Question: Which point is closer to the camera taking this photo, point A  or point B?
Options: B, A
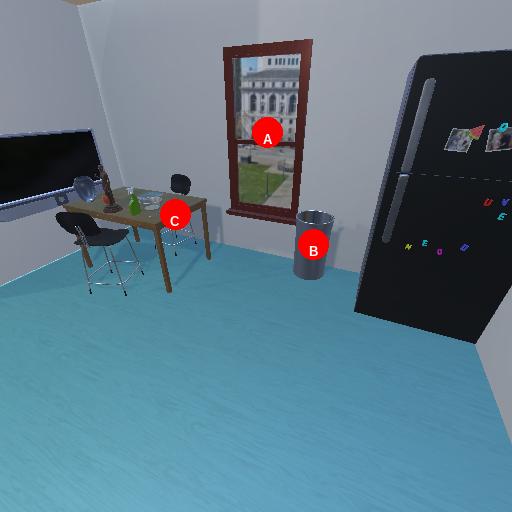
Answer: B